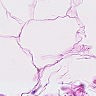
Metastatic tissue present: no